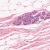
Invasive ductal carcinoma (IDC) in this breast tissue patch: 0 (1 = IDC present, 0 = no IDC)